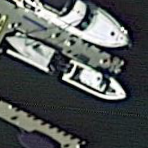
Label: Civil_yacht